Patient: sex M, age 48
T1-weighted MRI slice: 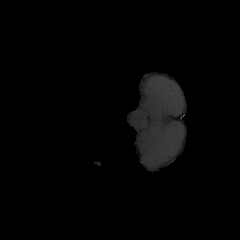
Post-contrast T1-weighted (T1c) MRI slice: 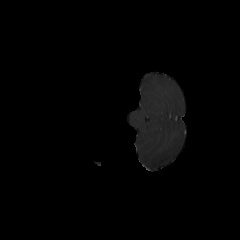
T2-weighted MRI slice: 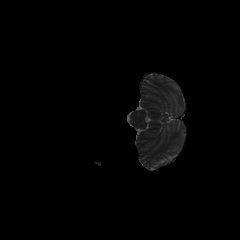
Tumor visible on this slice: no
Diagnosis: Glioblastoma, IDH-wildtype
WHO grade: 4